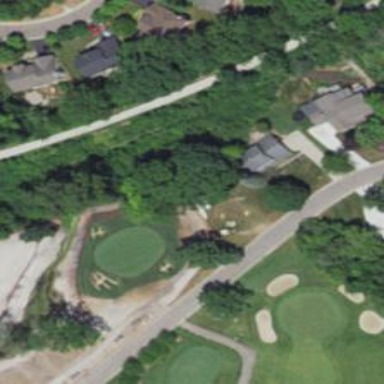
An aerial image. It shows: Water hazard on golf course. The hazard is natural water feature.